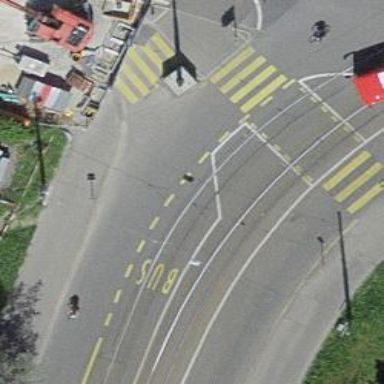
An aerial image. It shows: Uncontrolled road crossing with pedestrian island.